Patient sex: F
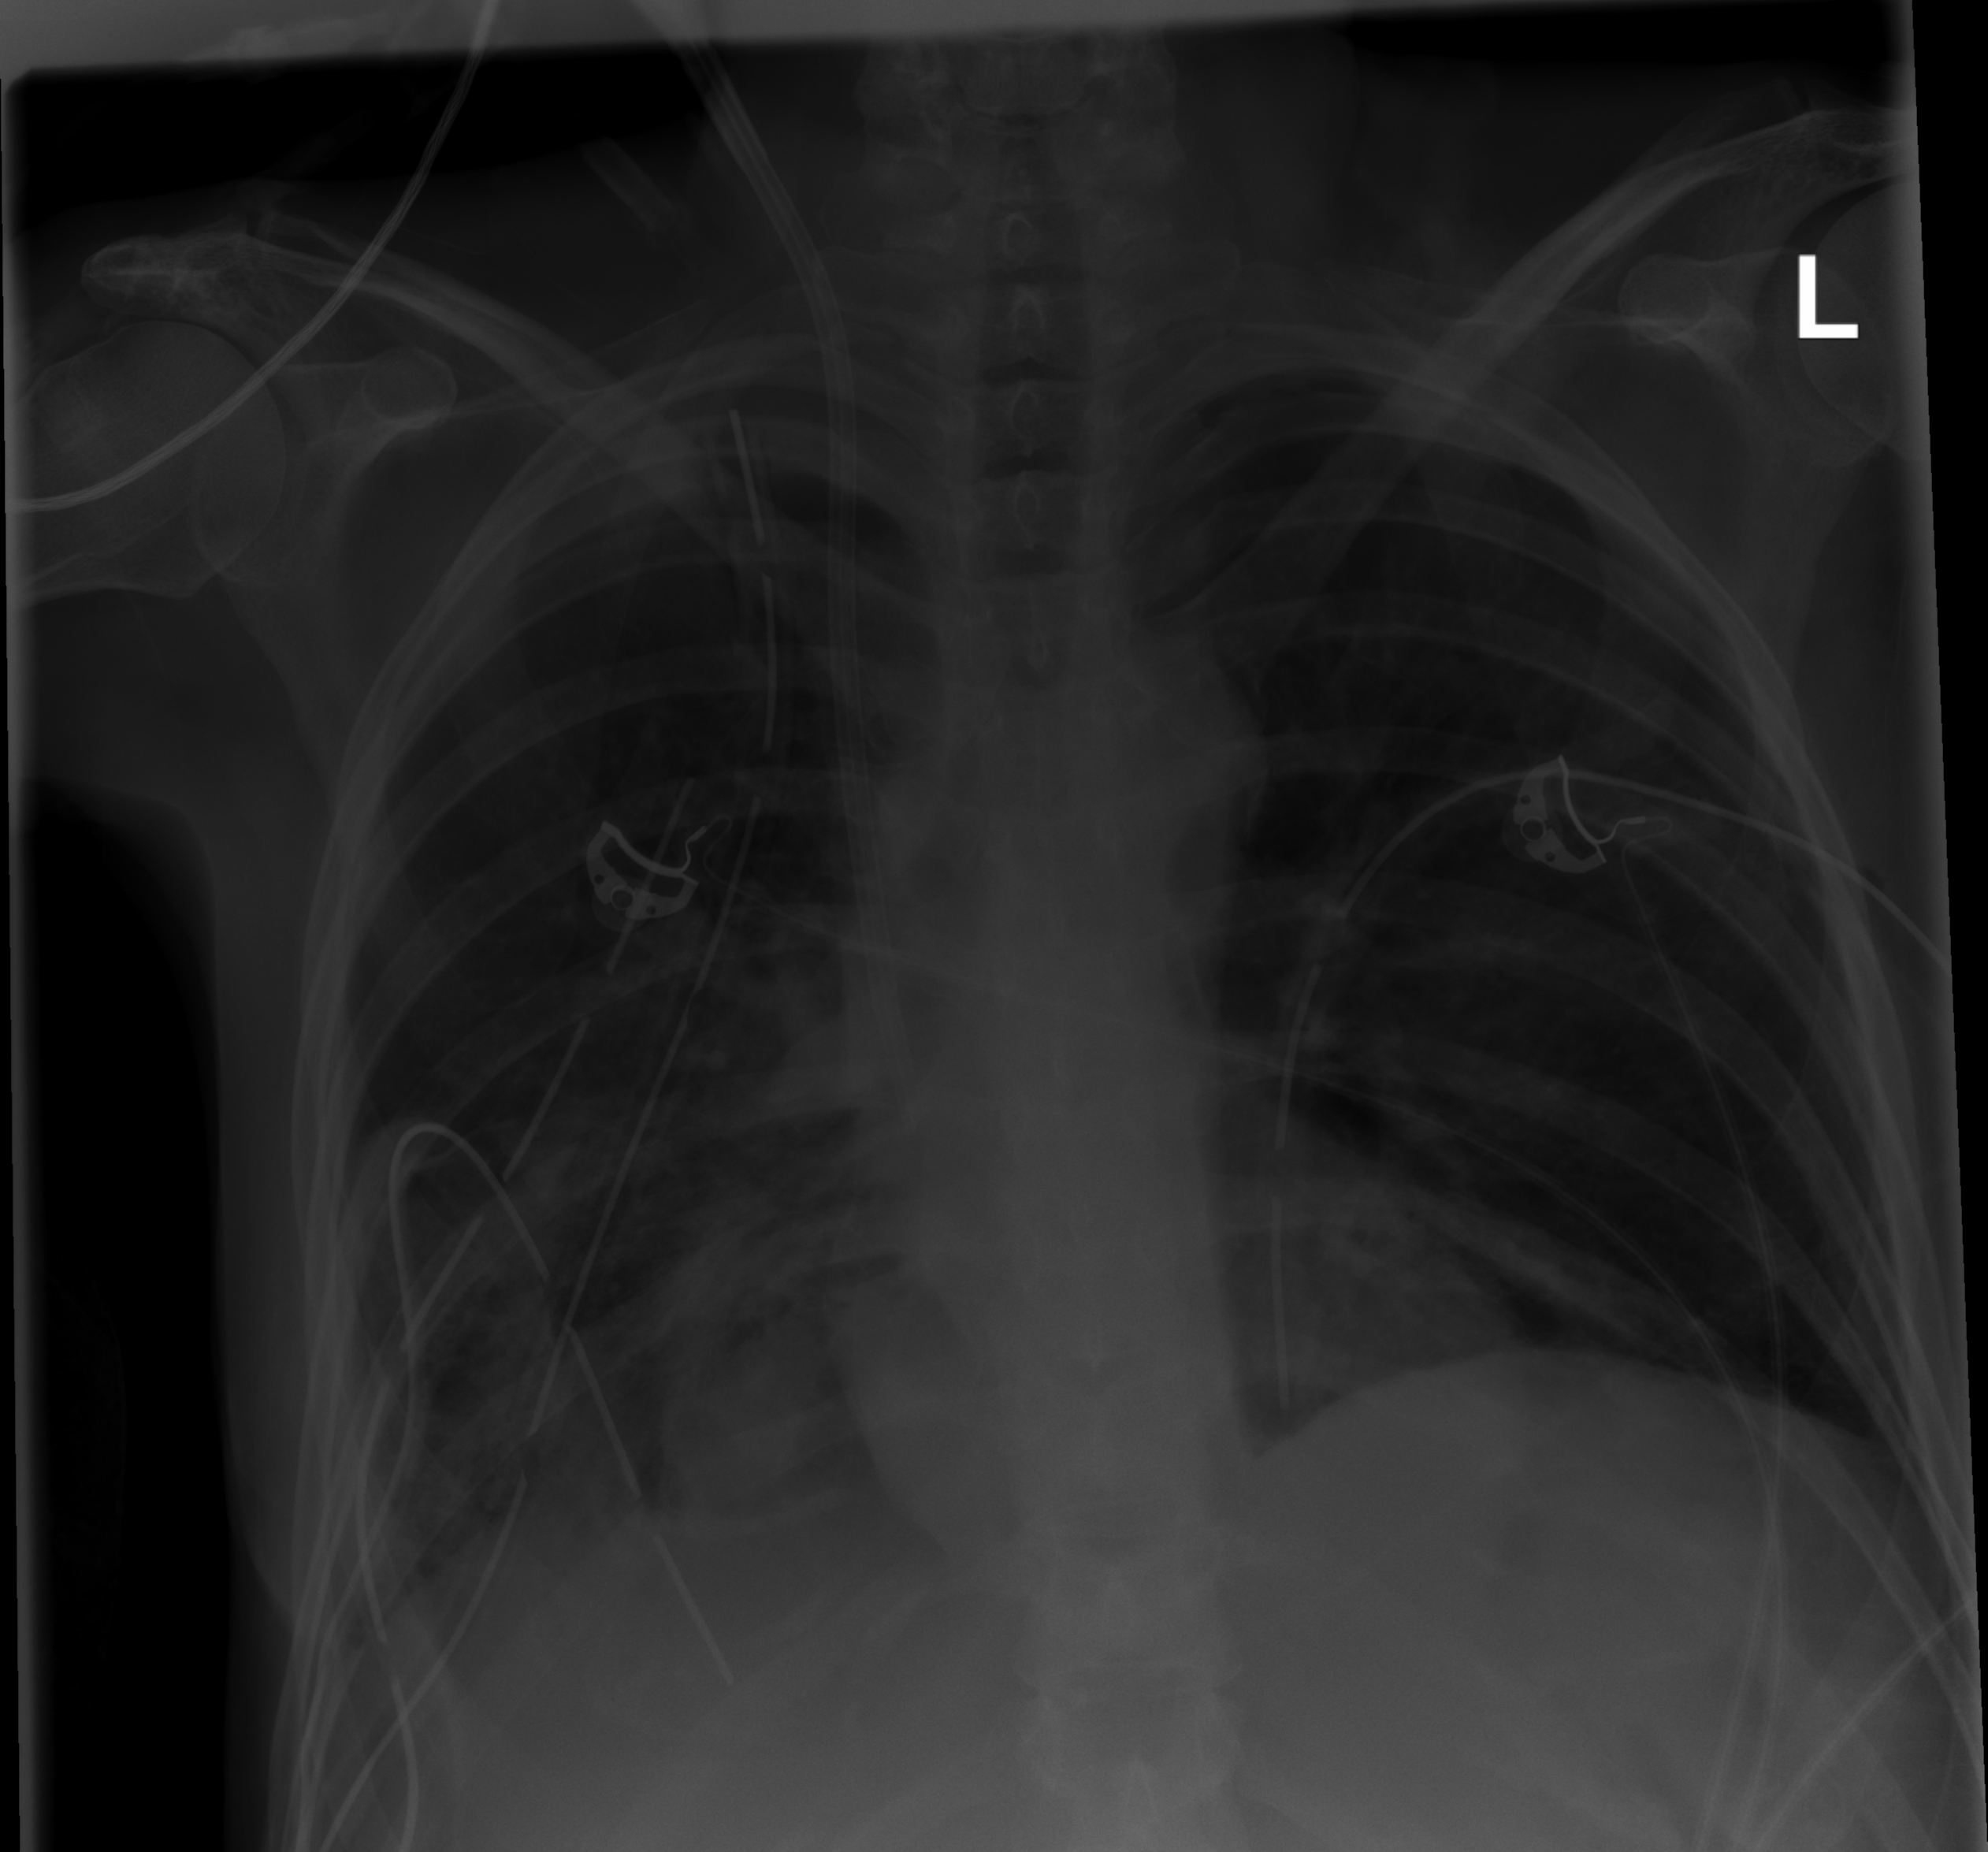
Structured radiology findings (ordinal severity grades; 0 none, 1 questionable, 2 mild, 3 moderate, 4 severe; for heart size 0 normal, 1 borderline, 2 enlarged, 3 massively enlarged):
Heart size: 0
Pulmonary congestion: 0
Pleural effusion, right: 2
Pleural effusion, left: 0
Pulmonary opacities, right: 0
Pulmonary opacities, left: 0
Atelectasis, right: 2
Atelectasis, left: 0